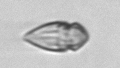
Label: Oxytoxum